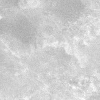
Atmospheric dust classification: not_dusty